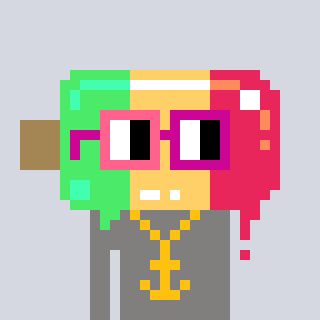
a pixel art character with square pink and red glasses, a icepop-shaped head and a bluegrey-colored body on a cool background